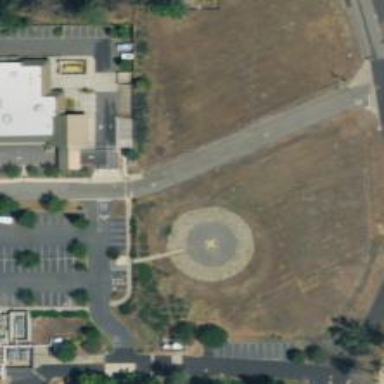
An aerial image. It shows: Image of helipad at airport.